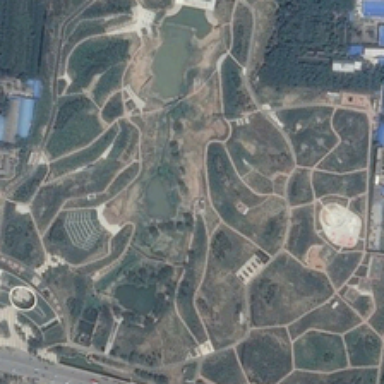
There are pieces of greenlands in the park .